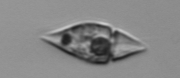
Label: Amphidinium